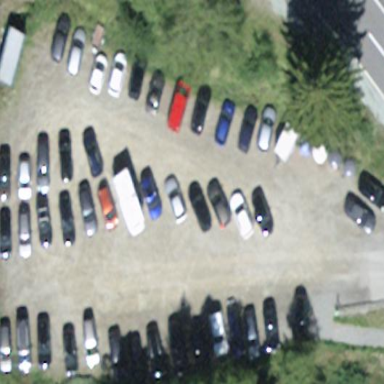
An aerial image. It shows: Parking area with surface.